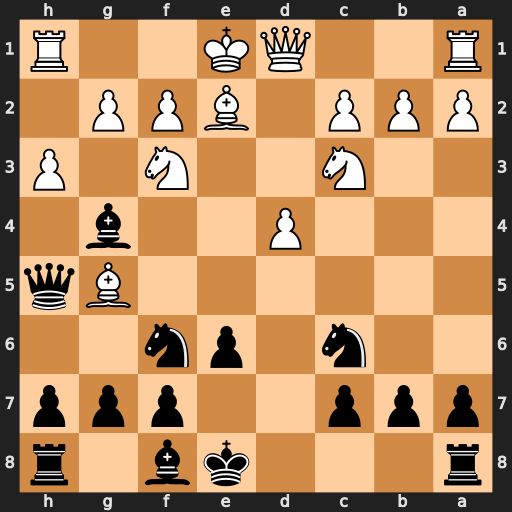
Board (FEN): r3kb1r/ppp2ppp/2n1pn2/6Bq/3P2b1/2N2N1P/PPP1BPP1/R2QK2R
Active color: b
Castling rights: KQkq
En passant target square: -
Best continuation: Bxf3 Bxf6 Bxe2 Qxe2 Qxe2+